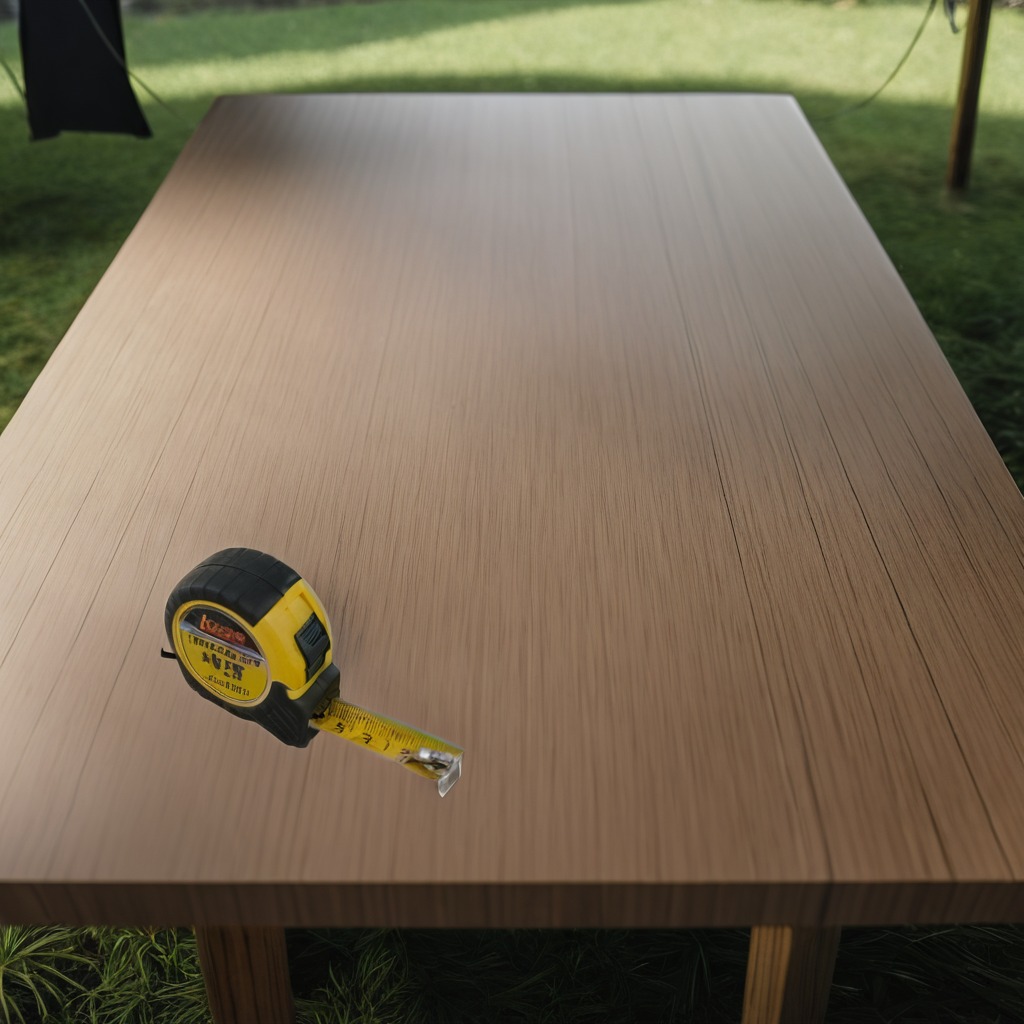
A measuring tape is lying on a wooden table inside a jungle field workshop tent.